Question: I have an array of arrays 'arrAggregatedArrays(1 to 8)'
I can call a sub like this:
'''
call sub(ArrNewClient)
'''
But I get a compile error: "Type Mismatch" if I try this:
'''
call sub(arrAggregatedArrays(1))
'''
Why? And is there a way around it?
and why does it not recognise 'arrAggregatedArrays(1)' as an array even though it will perform functions like 'UBound' on it like normal?
'''
Public arrAggregatedArrays() As Variant '/ Holds all the sheet-Data Arrays
'''
'/ Declared in a seperate module
'''
ReDim arrAggregatedArrays(1 To 8)
arrAggregatedArrays(1) = arrNewClient
arrAggregatedArrays(2) = arrExistingClient
arrAggregatedArrays(3) = arrGroupSchemes
arrAggregatedArrays(4) = arrOther
arrAggregatedArrays(5) = arrMcOngoing
arrAggregatedArrays(6) = arrJhOngoing
arrAggregatedArrays(7) = arrAegonQuilterArc
arrAggregatedArrays(8) = arrAscentric
Call FilterSheetArrayForColumns(arrAggregatedArrays(1))
Public Sub FilterSheetArrayForColumns(ByRef arrCurrentArray() As Variant)
'''
and a screenshot:

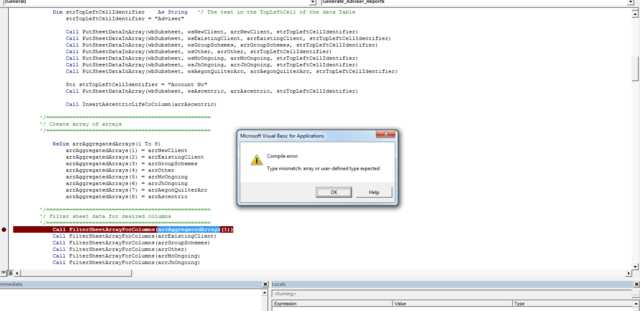
Answer: You can create a 'Variant' array in one of two ways:
'''
Dim v1() As Variant
Dim v2: v2 = Array()
'''
With the former, you receive the array as a subroutine parameter using the 'v1()' notation, like with any other data type array in VBA. With the latter, you'll need to receive it as a normal variable, without the array notation.
Variants are special because they can hold many types, including array types, which is why the 'v = Array()' syntax works. When done this way, they should be treated like any other variable and passed that way in and out of subroutines.